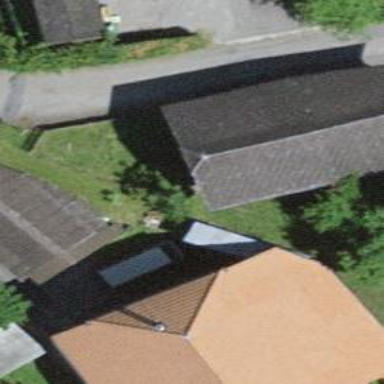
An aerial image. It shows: Residential building.